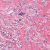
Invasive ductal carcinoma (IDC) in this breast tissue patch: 1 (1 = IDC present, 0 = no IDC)